Field crop: maize
Growth stage: 1
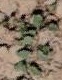
Species: convolvulus